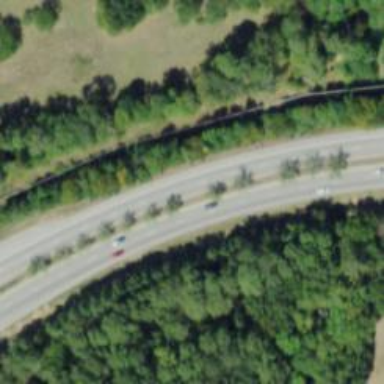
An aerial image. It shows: Trunk highway.